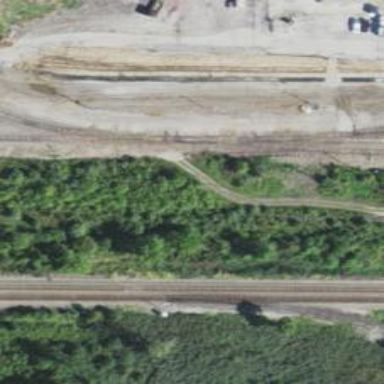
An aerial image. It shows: Railway spur service.